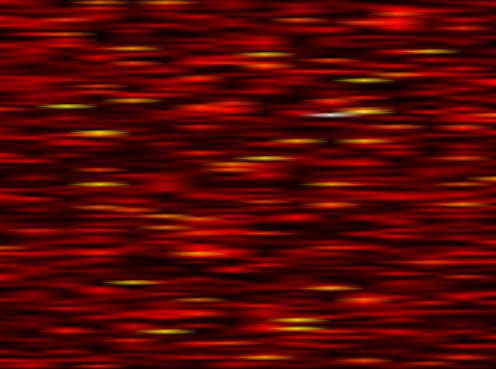
Label: OFDM